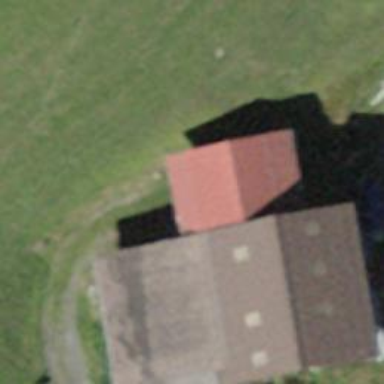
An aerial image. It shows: Simple and straightforward house.